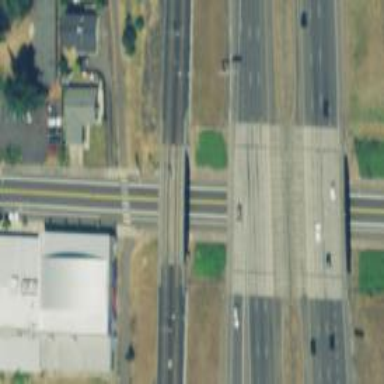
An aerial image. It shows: Bridge for light rail electrified with contact line.